Question: I tried to search for what is git commit consists of and what parts takes part in commit's sha hash. But probably I was asking wrong words I found nothing.
I wonder what commit consists of. I read community book a bit and there is following image:

However I think that commit has more fields than shown in the image.
Now the main question: what fields are taking part in commit sha hash? I am asking that cause I got two commits in different repositories with the same sha hash, but with different parent commits. Before that I thought that two commits may have the same sha hash if they are the same and has the same parent commit. So I am a bit confused.
I have two local repositories (git1, git2) one is a clone of other.
'''
commit 4f438f9579939312689eb67e5fb7957d87cfa036 <-- this commit
Author: Michael Nesterenko <misha@gmail.com>
Date: Mon Jun 25 00:00:31 2012 +0300
stuff after change
commit e91e833158bb44f54f418cc5c3e1832452051428
Merge: dc69dc2 0b5912b
Author: Michael Nesterenko <misha@gmail.com>
Date: Mon May 7 02:09:18 2012 +0300
Merge branch 'master' of e:/temp/git2
Conflicts:
file.file
commit 0b5912bd1a1cb9b78410fe5c0dc67845ca1deec5
Author: Michael Nesterenko <misha@gmail.com>
Date: Mon May 7 02:06:46 2012 +0300
c8
commit dc69dc25a1e0c9067cbca19fe6a1d078a19138a0
Author: Michael Nesterenko <misha@gmail.com>
Date: Mon May 7 02:06:29 2012 +0300
c7
commit f6d88da1ecc3106f6debe1eac80d4b02705bcecf
Merge: d1a3c38 6134e66
Author: Michael Nesterenko <misha@gmail.com>
Date: Mon May 7 02:05:05 2012 +0300
Merge branch 'master' of e:/temp/git1
Conflicts:
file.file
commit d1a3c389416ff88e195e93def9a956fad1e63819
Author: Michael Nesterenko <misha@gmail.com>
Date: Mon May 7 02:03:47 2012 +0300
'''
'''
commit e1ee3b2756d4d8440ae3661df3fb3ec9af7cd55a
Merge: 4296e1b 4f438f9
Author: Michael Nesterenko <misha@gmail.com>
Date: Mon Jun 25 00:01:30 2012 +0300
Merge branch 'master' of e:/temp/git1
Conflicts:
file.file
commit 4f438f9579939312689eb67e5fb7957d87cfa036 <-- this commit
Author: Michael Nesterenko <misha@gmail.com>
Date: Mon Jun 25 00:00:31 2012 +0300
stuff after change
commit 4296e1bd046c4008166cfc516ef5ee2ce98a27d1
Author: Michael Nesterenko <misha@gmail.com>
Date: Sun Jun 24 23:57:14 2012 +0300
more stuff
commit e91e833158bb44f54f418cc5c3e1832452051428
Merge: dc69dc2 0b5912b
Author: Michael Nesterenko <misha@gmail.com>
Date: Mon May 7 02:09:18 2012 +0300
Merge branch 'master' of e:/temp/git2
Conflicts:
file.file
commit 0b5912bd1a1cb9b78410fe5c0dc67845ca1deec5
Author: Michael Nesterenko <misha@gmail.com>
Date: Mon May 7 02:06:46 2012 +0300
c8
commit dc69dc25a1e0c9067cbca19fe6a1d078a19138a0
Author: Michael Nesterenko <misha@gmail.com>
Date: Mon May 7 02:06:29 2012 +0300
'''
That commits has different parents but the same sha hashes.
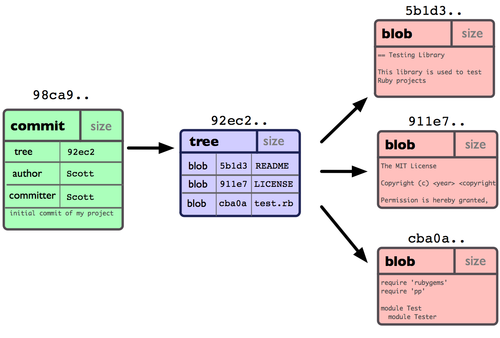
Answer: It is vanishingly improbable that two different commits in clones of the same repository have the same id but different commits. The list of parents part of the data for a commit that is hashed. To see the data that is hashed you can run:
'''
git cat-file commit <id-of-commit>
'''
The actual data that is hashed is a header consisting of: '<type> <size>' followed by the data for the commit. E.g. for a commit in my git clone:
'''
$ printf 'commit %d' $(git cat-file commit 5498c5f05283cd248fd5e4f48cb8902e9ca6ce28 | wc -c) >tmp.dat
$ hexdump -C tmp.dat
<PHONE> 63 6f 6d 6d 69 74 20 33 30 34 00 |commit 304.|
0000000b
$ git cat-file commit 5498c5f05283cd248fd5e4f48cb8902e9ca6ce28 >>tmp.dat
$ sha1sum tmp.dat
5498c5f05283cd248fd5e4f48cb8902e9ca6ce28 tmp.dat
'''
Note the sha1sum matches the commit id, and the parent is part of the commit object:
'''
$ git cat-file commit 5498c5f05283cd248fd5e4f48cb8902e9ca6ce28 | grep parent
parent 3ba46634202968045e05e4d7f969d97c61efa53d
'''
'git log' outputs a flat list of commits but commits in git form a directed acyclic graph. As the log is a flattened list of commits it will only directly reflect the commit to parent relationship in the trivial case of a simple linear history. If you have any merges (or are logging multiple branches) you will not be able to infer parentage relationships directly from the output of 'git log' .
To show the actual links from commit to parents you would need to use something like 'git log --graph' (with which I normally recommend '--oneline') or a graphical visualization tool such as 'gitk'.